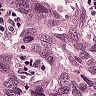
Metastatic tissue present: yes